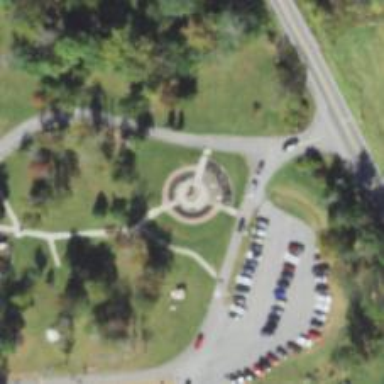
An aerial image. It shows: Historic memorial.